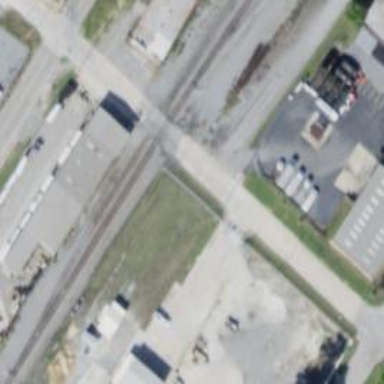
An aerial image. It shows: Track still visible in the pavement.